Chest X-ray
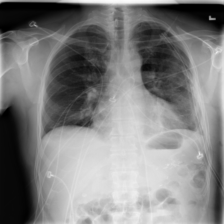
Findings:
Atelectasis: negative
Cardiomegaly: negative
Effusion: negative
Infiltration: negative
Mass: negative
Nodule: negative
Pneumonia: negative
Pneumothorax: negative
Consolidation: negative
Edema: negative
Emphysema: negative
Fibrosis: negative
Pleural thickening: negative
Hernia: negative